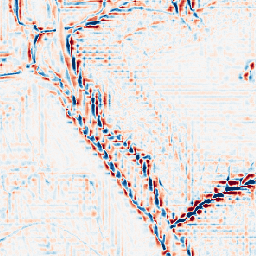
Category: wavelet
Decomposition family: wavelet_dwt
Decomposition parameters: wavelet: db2
level: 3
Upsampling method: sinc_blackman
Upsampling parameters: scale: 2
kernel_size: 16
Upsampling scale: 2